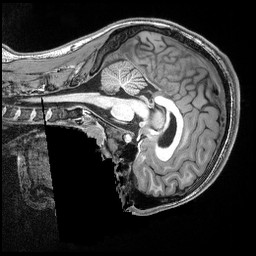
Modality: T1w
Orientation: sagittal
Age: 19
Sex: male
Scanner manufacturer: siemens
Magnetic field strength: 3 T
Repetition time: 2.5 s
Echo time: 0.00343 s